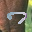
Label: 7